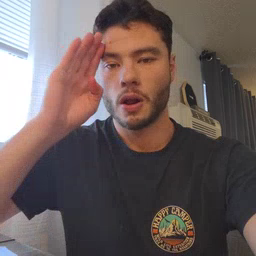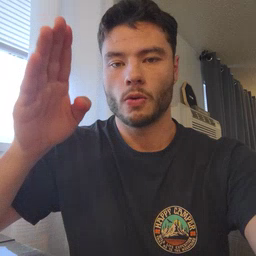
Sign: hello